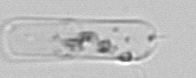
Label: Dactyliosolen_fragilissimus